Interaction volume radius: 5 \u00c5
Interaction volume height: 25 \u00c5
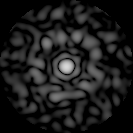
Disorder parameter: 0.8351